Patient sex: M
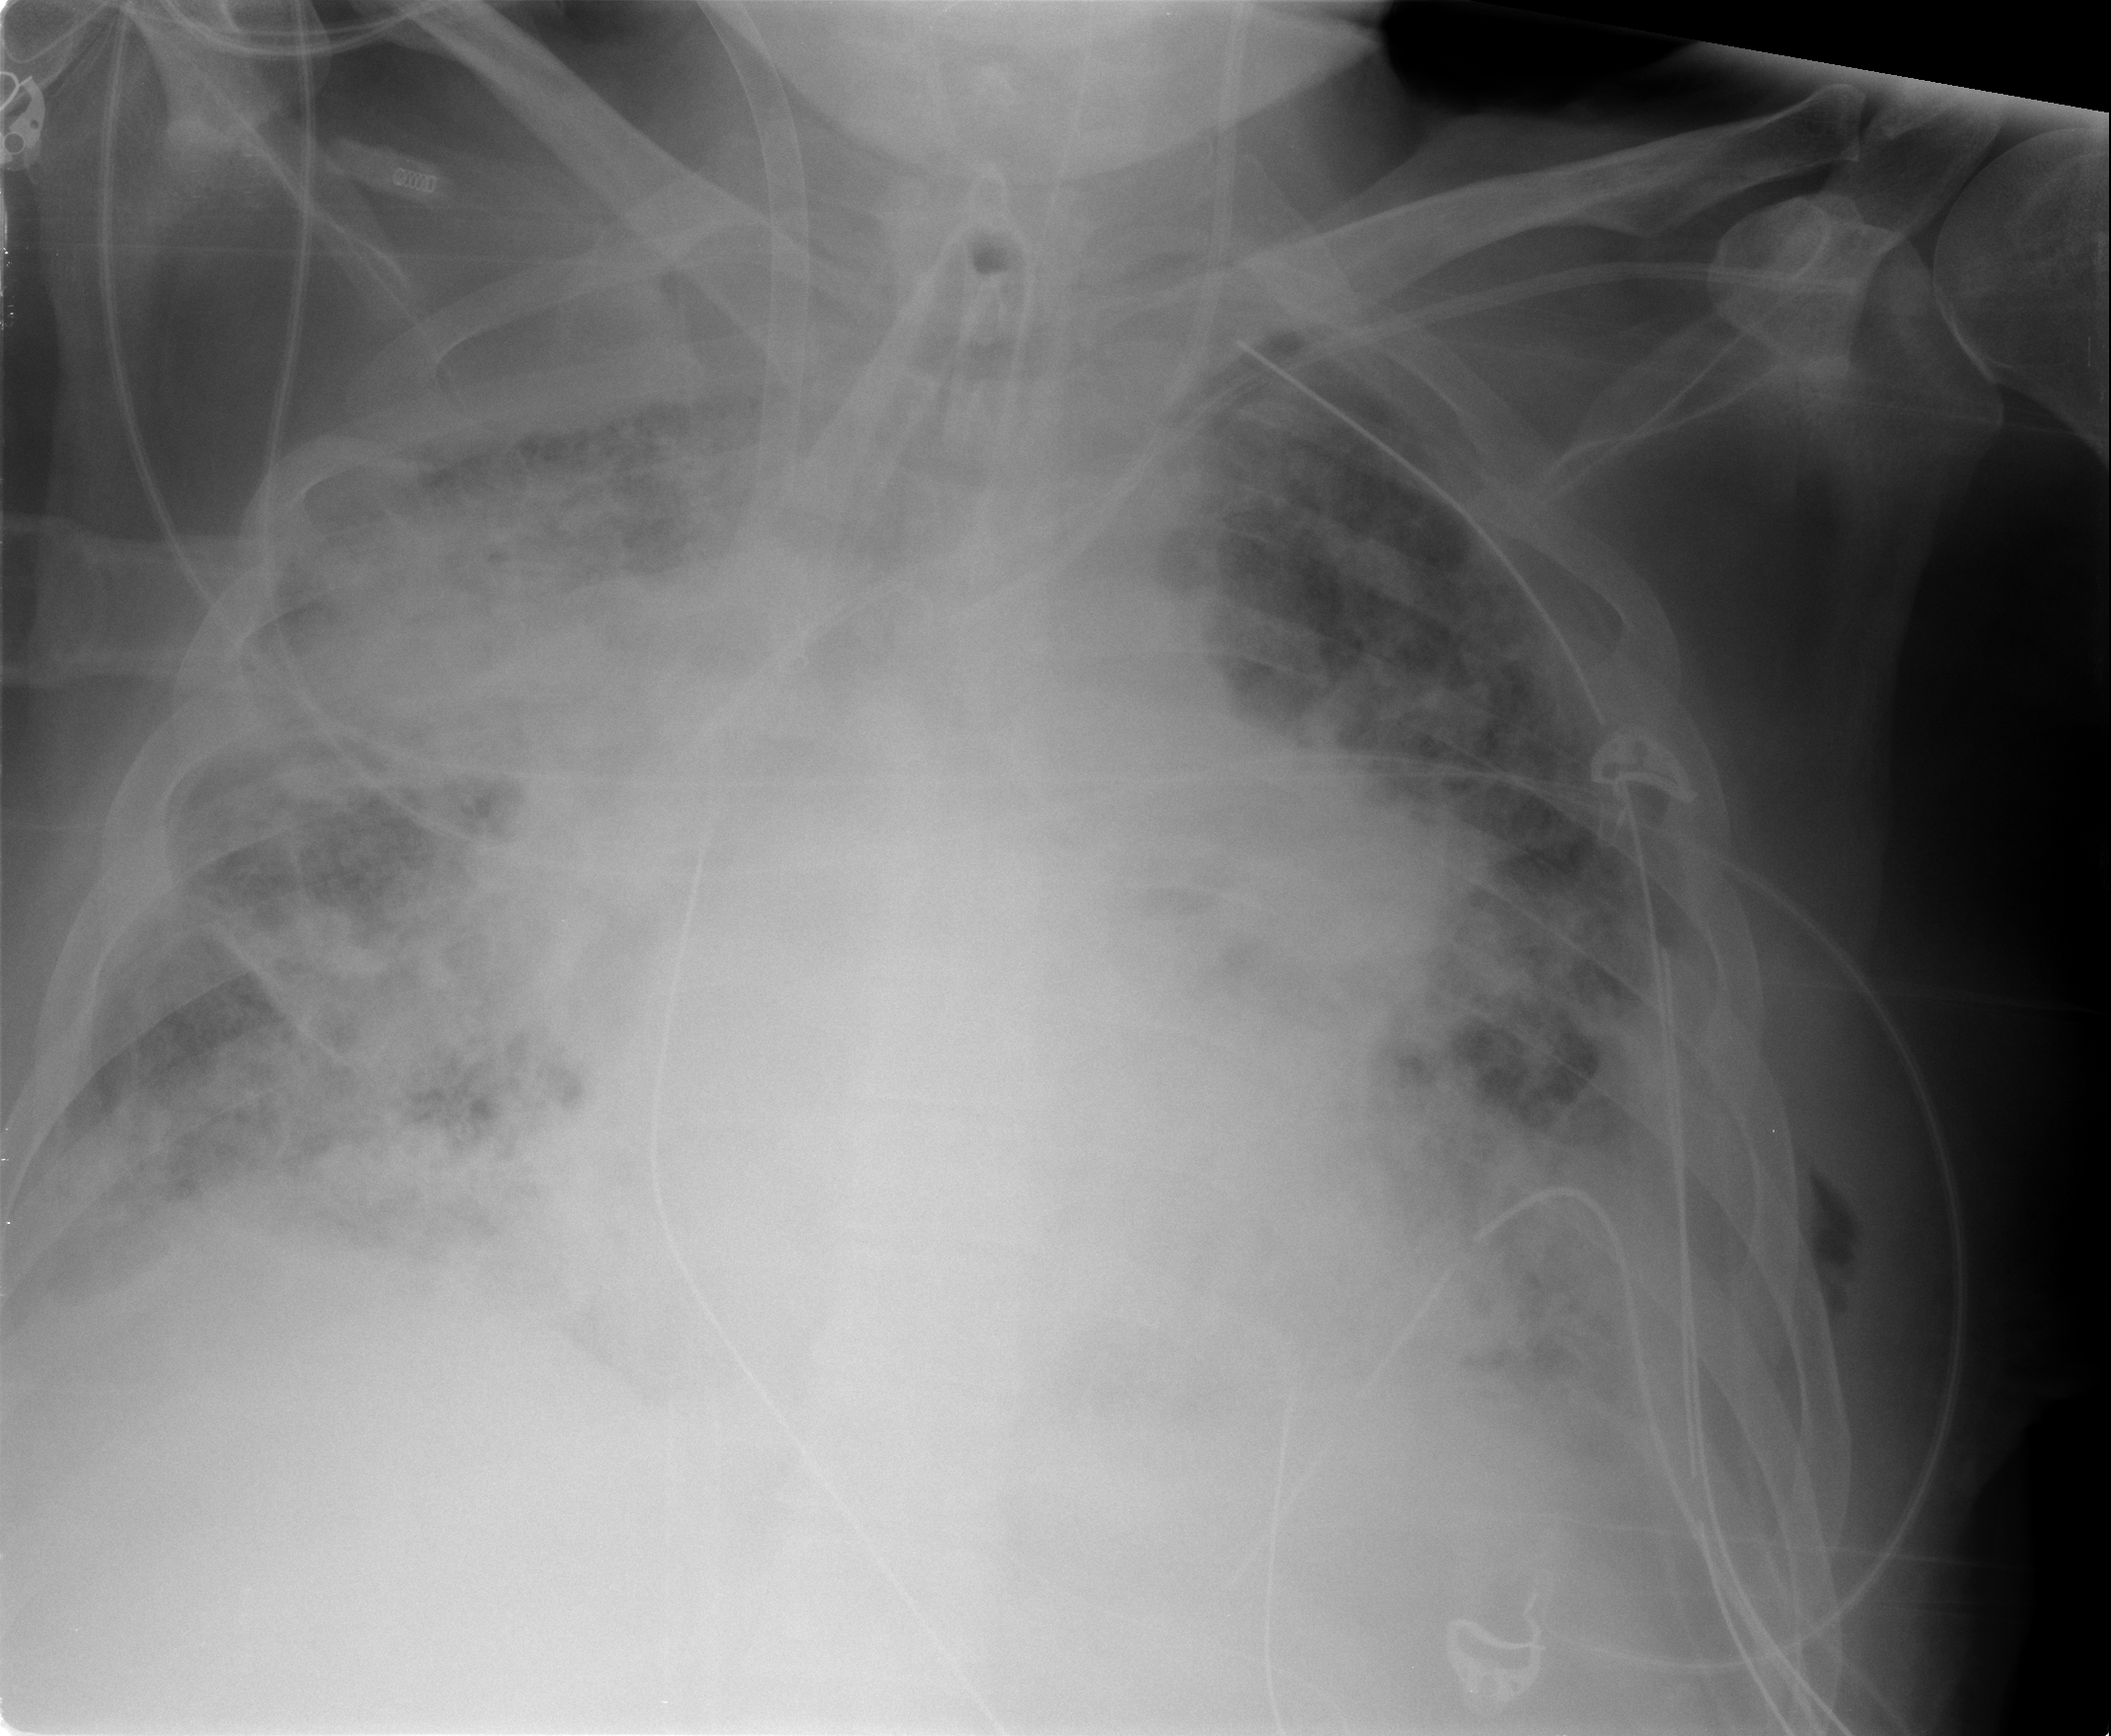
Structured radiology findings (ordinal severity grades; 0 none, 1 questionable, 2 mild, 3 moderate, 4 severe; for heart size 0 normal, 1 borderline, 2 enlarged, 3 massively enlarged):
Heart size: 1
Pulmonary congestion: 2
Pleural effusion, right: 2
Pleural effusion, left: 2
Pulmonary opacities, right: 3
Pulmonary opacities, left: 3
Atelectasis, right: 3
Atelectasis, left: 3